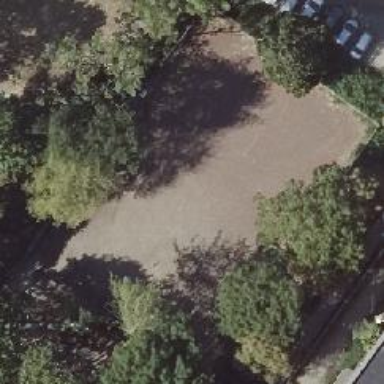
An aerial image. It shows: Playground with fine gravel surface.